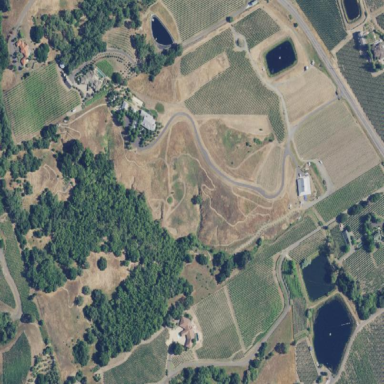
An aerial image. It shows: Vineyard with grape crops.